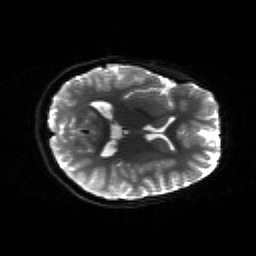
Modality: sbref
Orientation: axial
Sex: female
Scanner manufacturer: siemens
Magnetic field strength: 3 T
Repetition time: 5 s
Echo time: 0.071 s